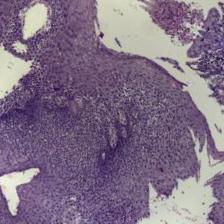
Diagnosis: OSCC